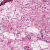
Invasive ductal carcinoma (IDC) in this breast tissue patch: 0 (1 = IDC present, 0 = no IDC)